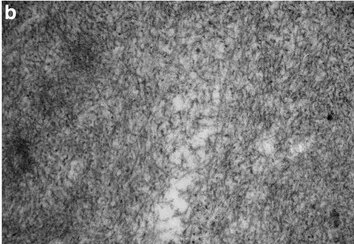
B; Electron micrograph (original magnification x 20,000) showing randomly arranged straight amyloid fibrils.
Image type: pathology (h&e)